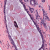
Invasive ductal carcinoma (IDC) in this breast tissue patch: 1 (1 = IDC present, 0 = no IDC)